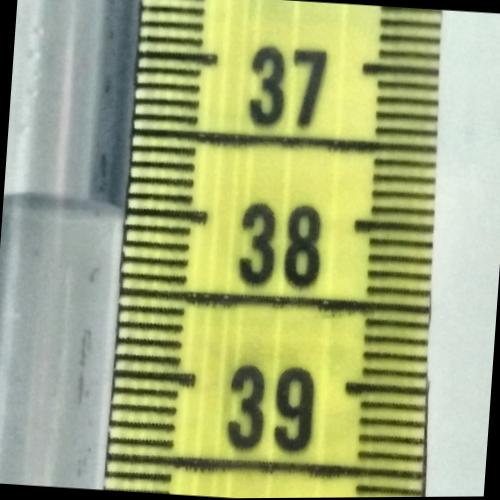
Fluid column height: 38.0 cm